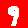
Digit: 9